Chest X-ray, AP view. Patient: 62 years old, sex F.
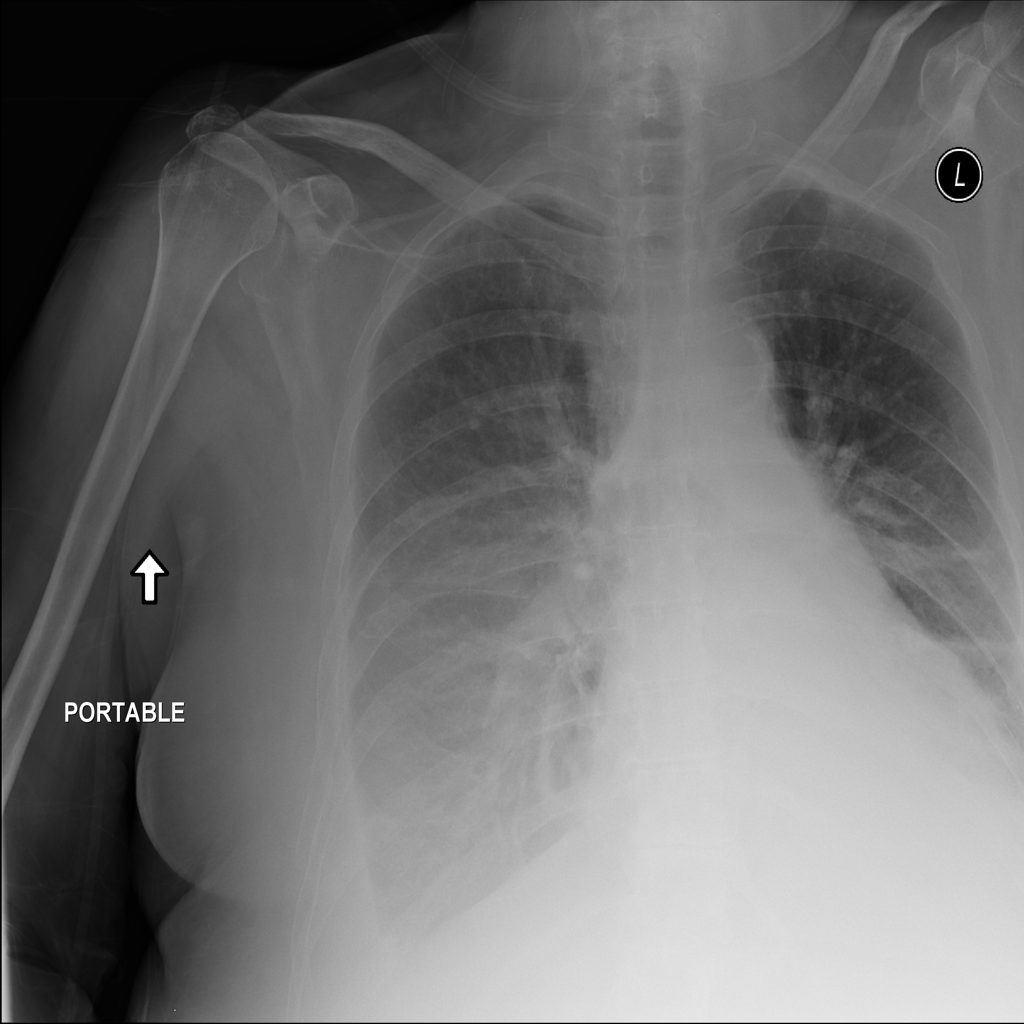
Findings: Atelectasis, Effusion